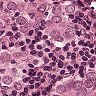
Metastatic tissue present: yes